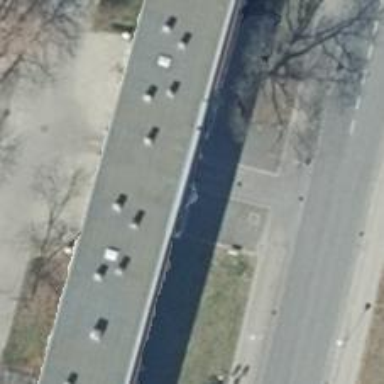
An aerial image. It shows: Footway road through building passage tunnel.